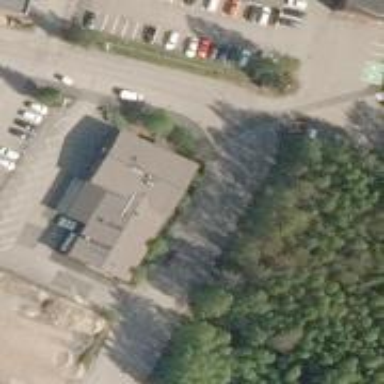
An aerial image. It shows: Convenience shop.